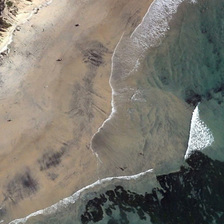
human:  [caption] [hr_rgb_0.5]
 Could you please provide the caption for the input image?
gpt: this is a beach with deep green water .

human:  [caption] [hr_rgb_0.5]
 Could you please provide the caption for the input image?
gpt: yellow beach is next to a piece of green ocean .

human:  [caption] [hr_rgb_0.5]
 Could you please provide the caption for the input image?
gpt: yellow beach is next to a piece of green ocean .

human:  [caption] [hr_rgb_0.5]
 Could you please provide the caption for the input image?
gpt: the beach is brown and the water is deep green .

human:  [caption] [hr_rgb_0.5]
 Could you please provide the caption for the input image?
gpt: this is a beach with deep green water .